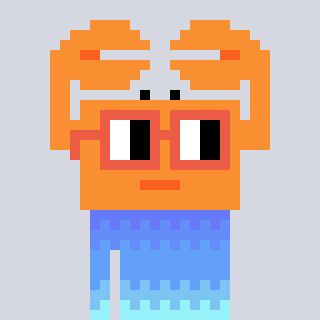
a pixel art character with square orange glasses, a crab-shaped head and a grayscale-colored body on a cool background